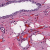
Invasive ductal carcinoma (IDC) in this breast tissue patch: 0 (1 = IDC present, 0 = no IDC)